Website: apple
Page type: payment
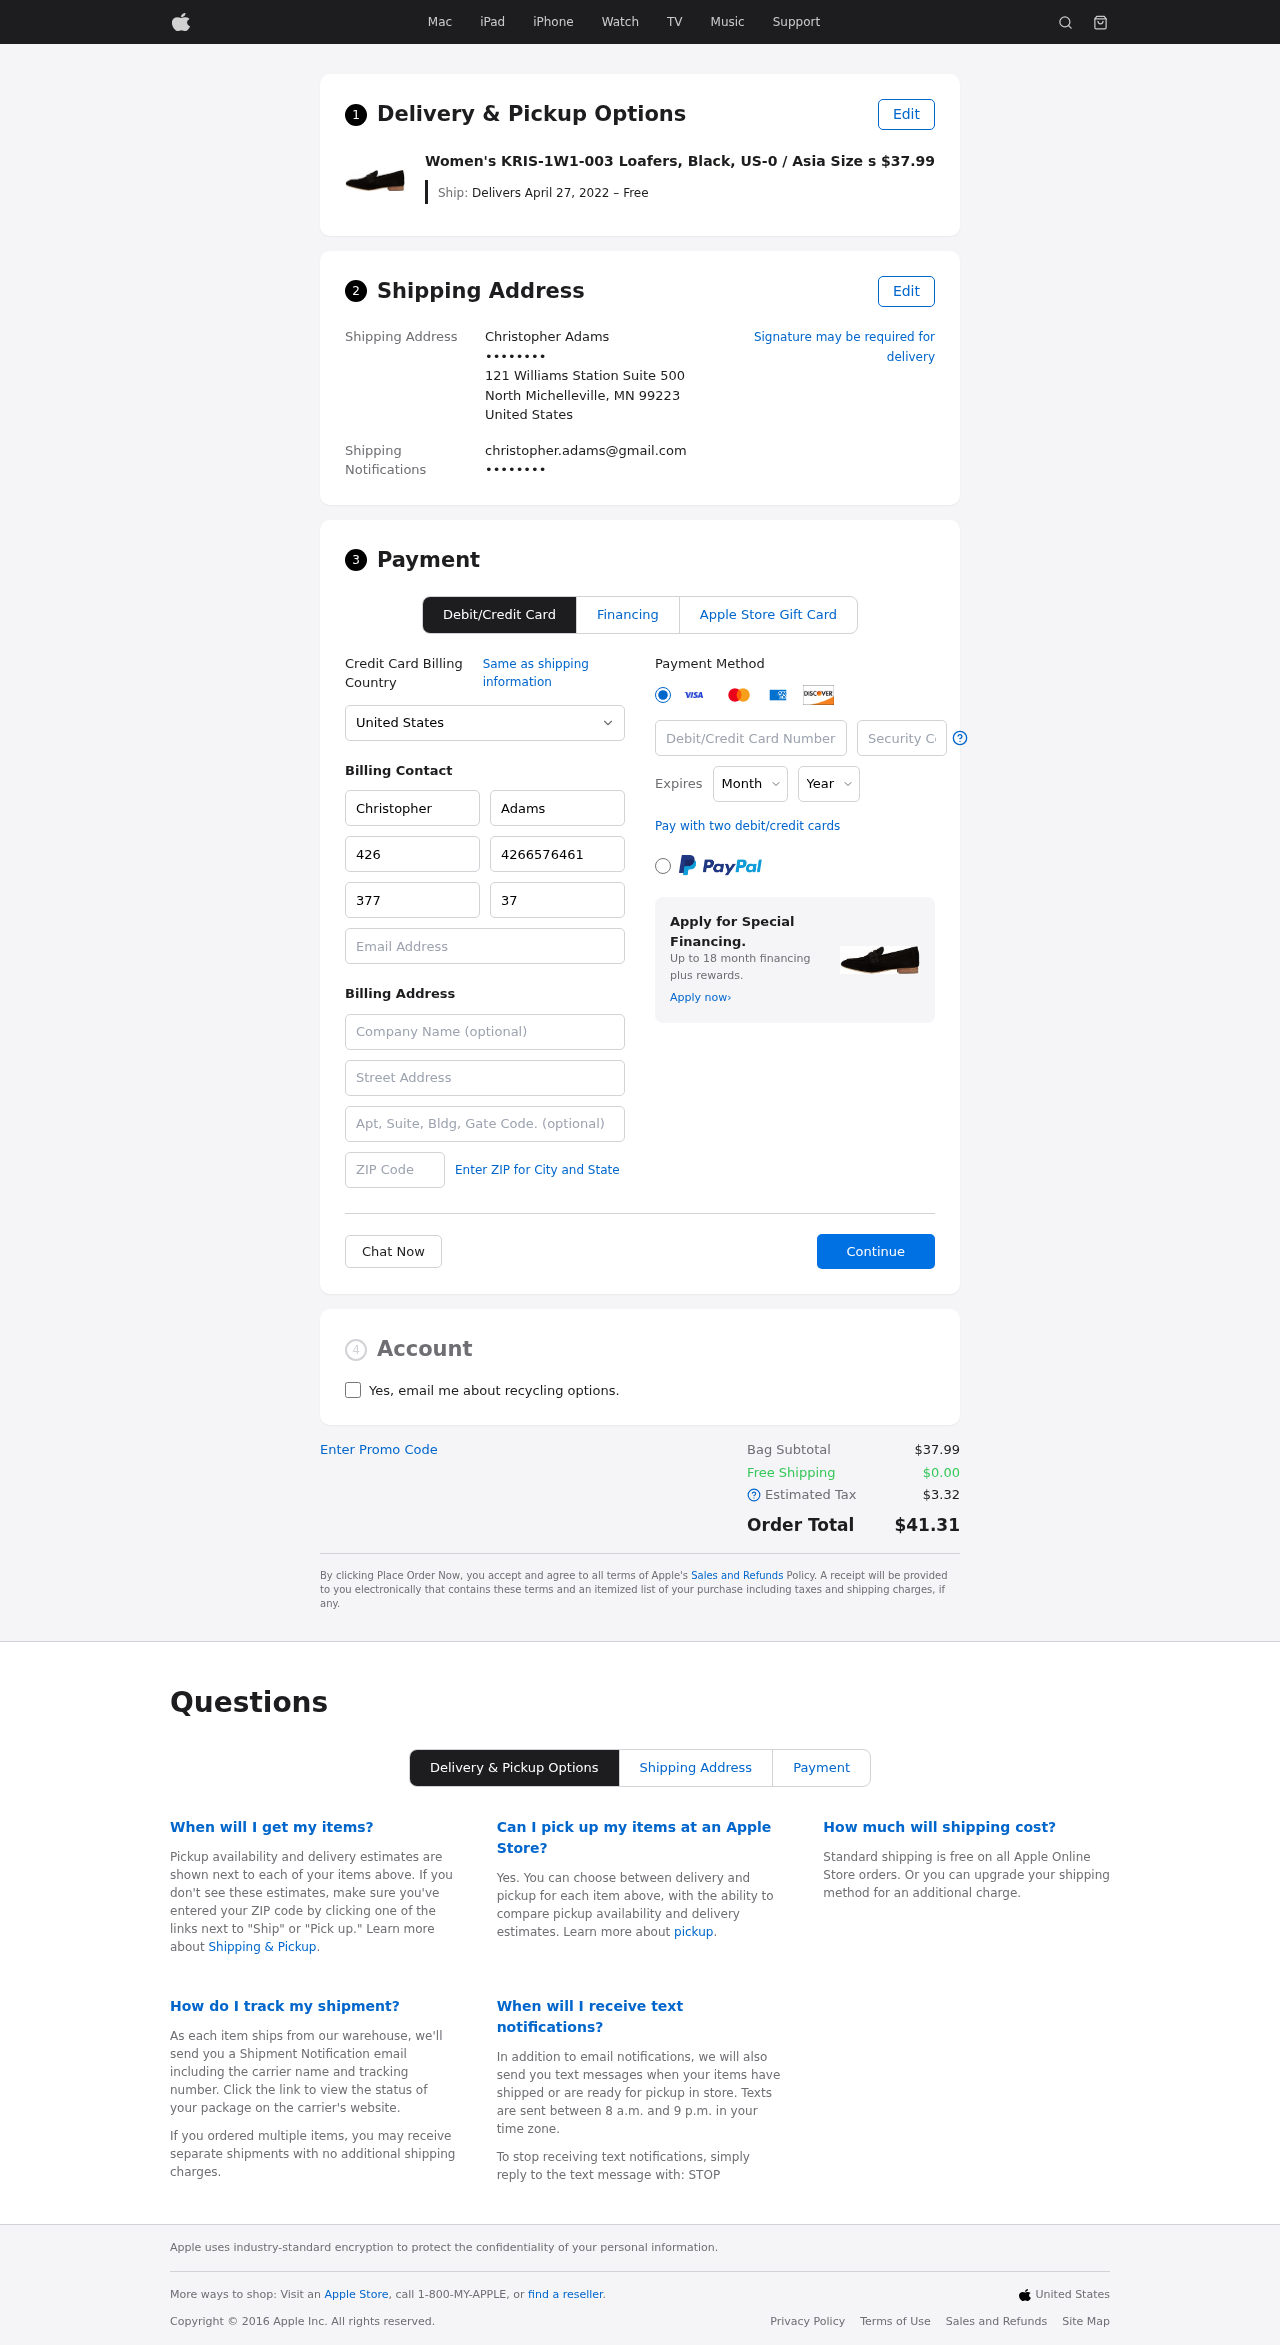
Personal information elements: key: PII_CARD_CVV
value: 015
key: PII_CARD_EXPIRY_MONTH
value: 10
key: PII_CARD_EXPIRY_YEAR
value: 29
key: PII_CARD_NUMBER
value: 4144 0937 4559 9385
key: PII_CITY_STATE_ZIP
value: North Michelleville, MN 99223
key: PII_COMPANY
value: Arnold-Young
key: PII_COUNTRY
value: United States
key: PII_EMAIL
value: christopher.adams@gmail.com
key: PII_EMAIL2
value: christopher.adams@gmail.com
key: PII_FIRSTNAME
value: Christopher
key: PII_FULLNAME
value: Christopher Adams
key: PII_LASTNAME
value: Adams
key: PII_PHONE3
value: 4266576461
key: PII_PHONE_ALT
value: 3773509475
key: PII_PHONE_ALT_AREA
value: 377
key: PII_PHONE_AREA
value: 426
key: PII_POSTCODE2
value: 40151
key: PII_SECURITY_CODE
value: BC89
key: PII_STREET
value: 121 Williams Station Suite 500
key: PII_STREET2
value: Suite 429
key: PII_PHONE
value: ••••••••
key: PII_PHONE2
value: ••••••••
Product elements: key: PRODUCT1_NAME
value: Women's KRIS-1W1-003 Loafers, Black, US-0 / Asia Size s
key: PRODUCT1_PRICE
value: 37.99
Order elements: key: ORDER_DELIVERY_DATE
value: Delivers April 27, 2022 – Free
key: ORDER_SUBTOTAL
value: $37.99
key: ORDER_SHIPPING_COST
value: $0.00
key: ORDER_TAX
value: $3.32
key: ORDER_TOTAL
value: $41.31